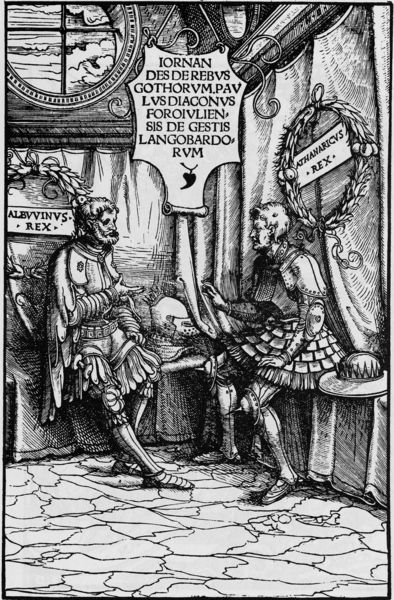
Titel: Bildnis von Albuinus dem König der Langobarden und von Athanaricus dem König der Gothen
Künstler: Hans Burgkmair
Institution: (Seriendruck)
Schlagwörter: himmel, kampf, mann, weiß, wolken, sitzen, fenster, grau, männer, raum, reden, schwarz, zeichnung, gespräch, bart, steine, tot, innenraum, vorhang, boden, sitzend, innen, blatt, krone, renaissance, apfel, holzschnitt, schrift, italien, zwei, fußboden, grafik, bank, könig, soldaten, tafel, kartusche, druck, schwarz-weiß, holzstich, stich, helm, kranz, lorbeerkranz, ritter, rüstung, rom, römer, wappen, mittelalter, begegnung, diskussion, platten, könige, siegel, steinboden, kupferstich, falle, schutz, zelt, latein, lateinisch, rex, rittr, latien, gespr¨ch, langobarden, langobarde